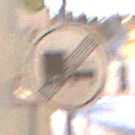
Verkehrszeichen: EndeUeberholverbotKraftfahrzeuge
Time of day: Night
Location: Outdoor (Urban)
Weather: Overcast
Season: Winter
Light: Artificial